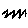
Label: zigzag